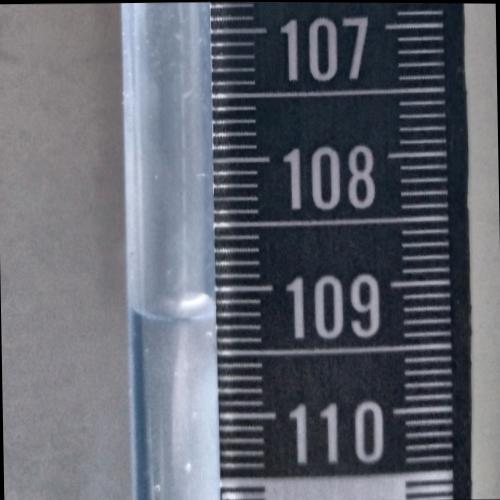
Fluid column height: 109.2 cm